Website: lowes
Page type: address-validator
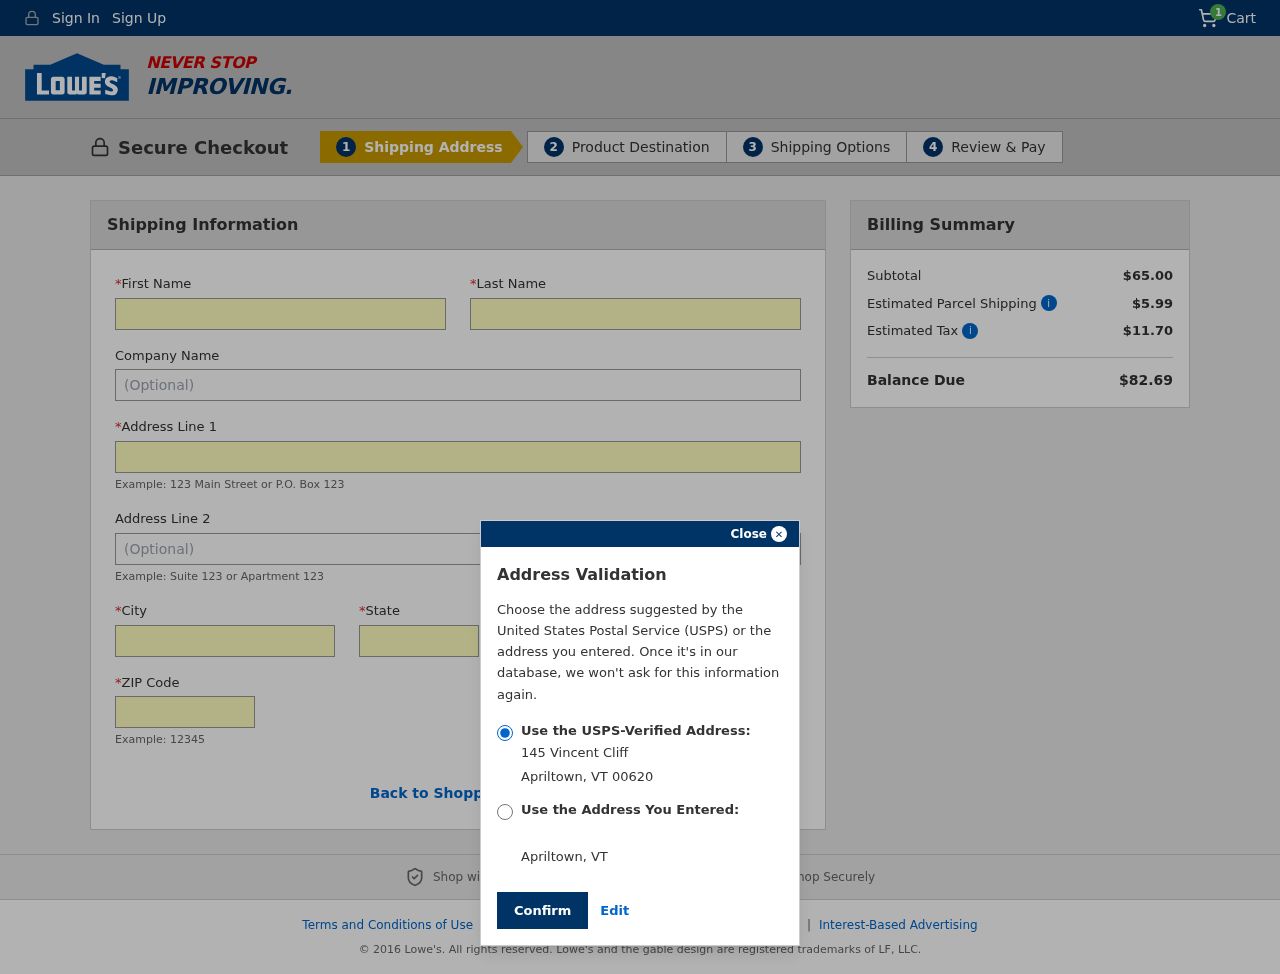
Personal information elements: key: PII_CITY
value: Apriltown
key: PII_COMPANY
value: Hayes Group
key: PII_FIRSTNAME
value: Carla
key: PII_LASTNAME
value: Holmes
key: PII_POSTCODE
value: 00620
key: PII_STATE
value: Vermont
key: PII_STATE_ABBR
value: VT
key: PII_STREET
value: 145 Vincent Cliff
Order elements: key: ORDER_NUM_ITEMS
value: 1
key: ORDER_SUBTOTAL
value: $65.00
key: ORDER_SHIPPING_COST
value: $5.99
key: ORDER_TAX
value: $11.70
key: ORDER_TOTAL
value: $82.69